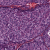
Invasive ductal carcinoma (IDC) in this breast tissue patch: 1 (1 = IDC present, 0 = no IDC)